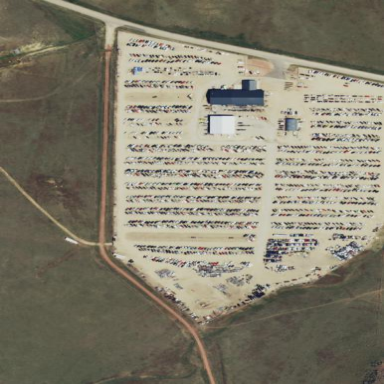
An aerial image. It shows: Scrap yard situated in industrial area.